Question:
I know for a fact that I have done this before (I'm new to R) but I cannot remember how to do it and nothing I search seems to be talking about the same thing. I created this data frame and I want to instead have a data frame with two variables; one being values, the other being their treatment group (originally the column they were in). For instance, an entry would be 118.8 DC. How do I do this?
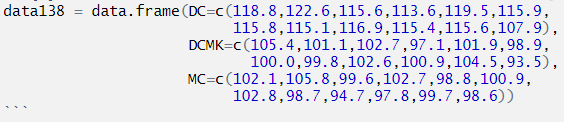
Answer: Using 'pivot_longer()' I created a two-variable data frame with treatment group and values assigned. I assume by your question this is what you were alluding to? My numbers could be off being that, without a <URL>, I had to type them out from the image you posted.
'''
data138 <- data.frame(DC = c(118.8, 122.6, 115.6, 113.6, 119.5, 115.9, 115.8, 115.1, 116.9, 115.4, 115.6, 107.9),
DCMK = c(105.4, 101.1, 102.7, 97.1, 101.9, 98.9, 100.0, 99.8, 102.6, 100.9, 104.5, 93.5),
MC = c(102.1, 105.8, 99.6, 102.7, 98.8, 100.9, 102.8, 98.7, 94.7, 97.8, 99.7, 98.6))
data138 %>%
pivot_longer(c(DC, DCMK, MC), names_to = "Treatment Group", values_to = "Values")
'''
'''
Treatment Group Values
DC 118.8
DCMK 105.4
MC 102.1
DC 122.6
DCMK 101.1
MC 105.8
DC 115.6
DCMK 102.7
MC 99.6
DC 113.6
'''